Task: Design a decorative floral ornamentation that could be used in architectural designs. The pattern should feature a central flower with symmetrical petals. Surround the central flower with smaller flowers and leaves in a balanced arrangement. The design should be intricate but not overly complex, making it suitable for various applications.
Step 1675:
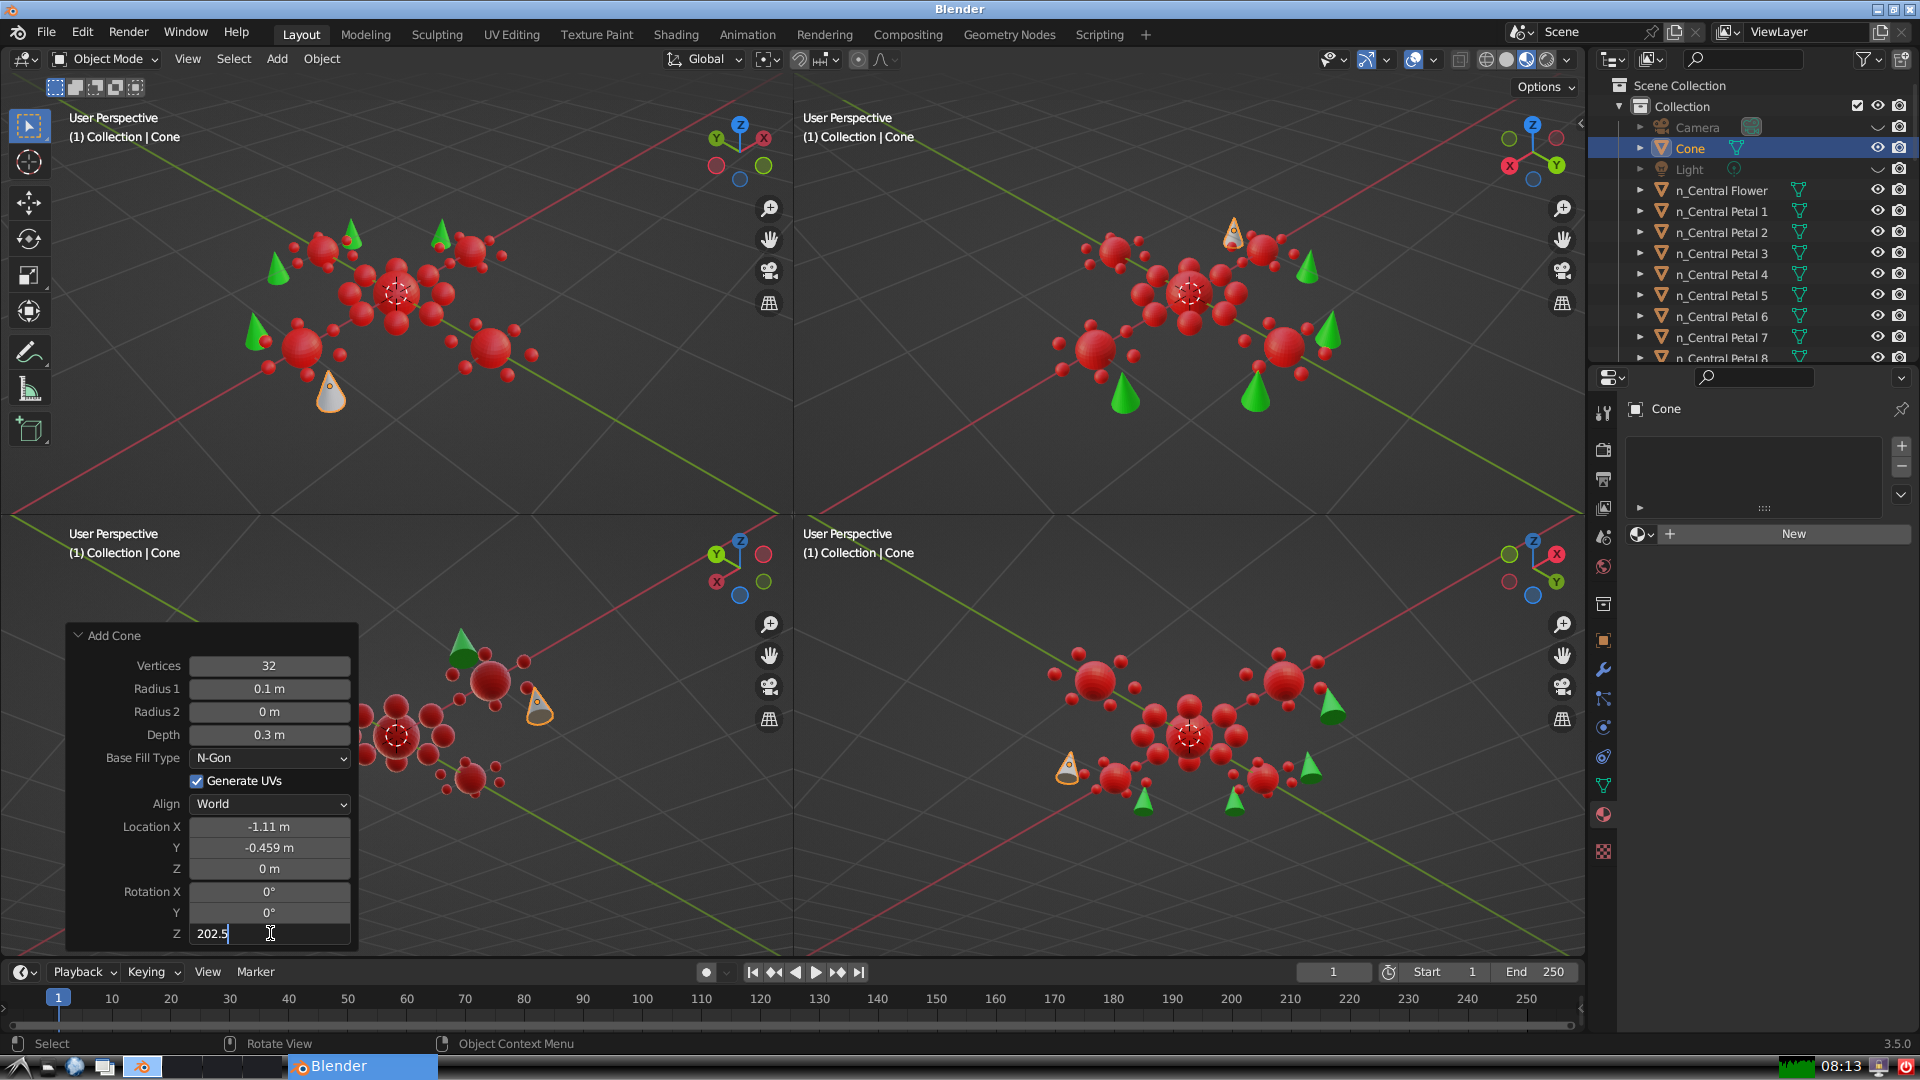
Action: {"key_press": ['Return']}